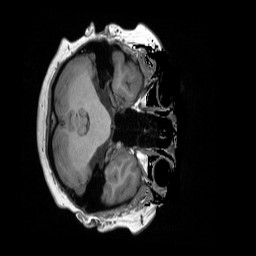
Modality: T1w
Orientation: axial
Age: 43
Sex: female
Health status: ill
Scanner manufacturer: siemens
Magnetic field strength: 3 T
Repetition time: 1.9 s
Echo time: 0.00247 s